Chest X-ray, PA view. Patient: 36 years old, sex M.
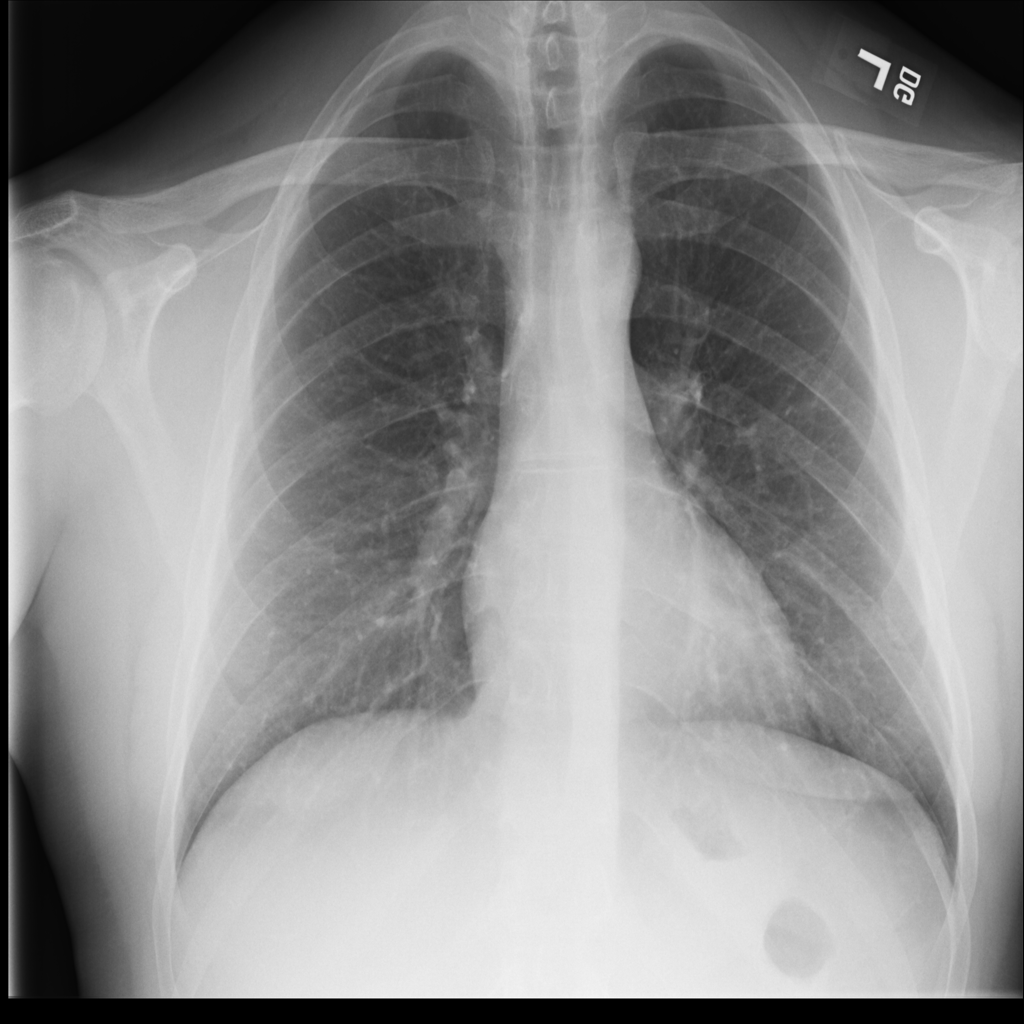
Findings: No Finding